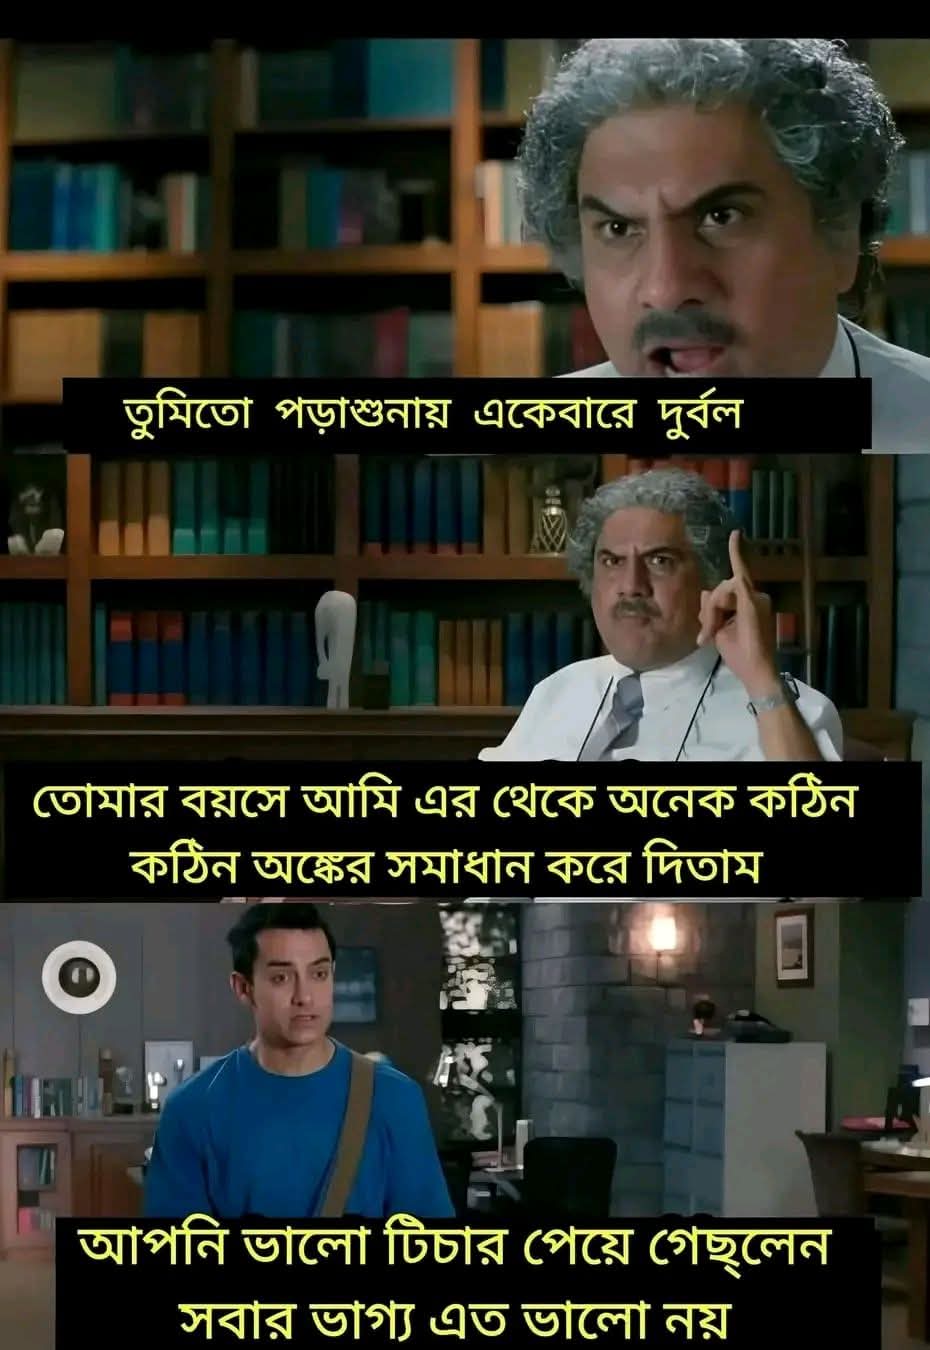
Text: তুমিতো পড়াশুনায় একেবারে দুর্বল
তোমার বয়সে আমি এর থেকে অনেক কঠিন কঠিন অঙ্কের সমাধান করে দিতাম
আপনি ভালো টিচার পেয়ে গেছলেন সবার ভাগ্য এত ভালো নয়
Label: Hate
Hate category: Personal Offence
Targeted group: Individual